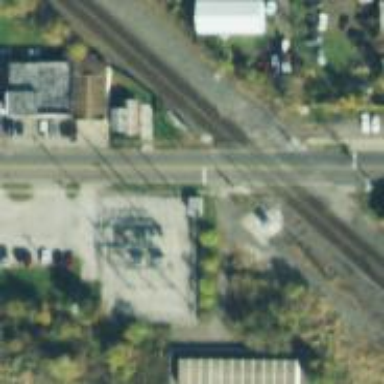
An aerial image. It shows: Railway level crossing.